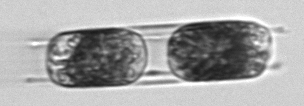
Label: Hemiaulus